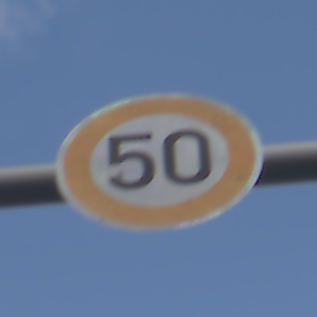
Verkehrszeichen: Geschwindigkeit50
Umgebung: Outdoor, RoadRail
Tageszeit: MorningAfternoon
Wetter: PartlyCloudy
Licht: Natural
Jahreszeit: NotSpecified
Kontrast: LowContrast